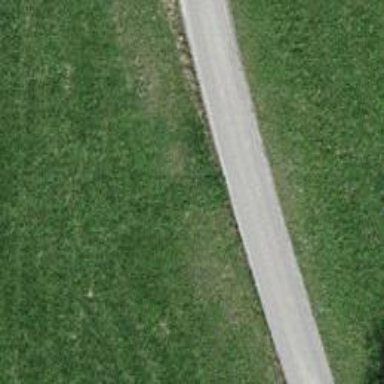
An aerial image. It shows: Unclassified road with asphalt surface.